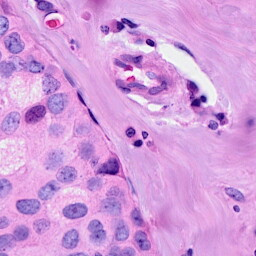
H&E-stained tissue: Breast